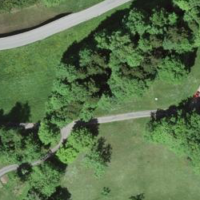
EUNIS habitat code: 41
Species observed at this site:
Cephalanthera longifolia